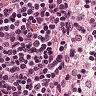
Metastatic tissue present: no